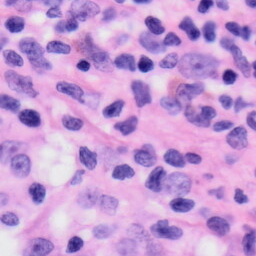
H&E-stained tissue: Skin